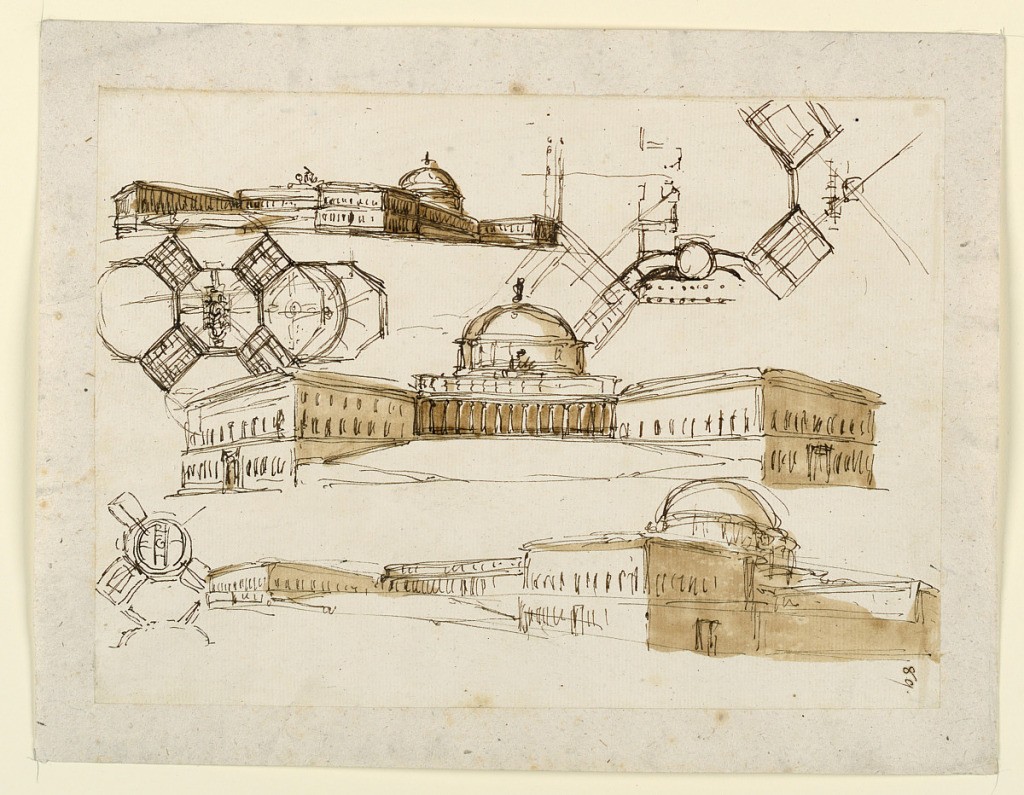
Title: Sketches for a Palace
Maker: Giuseppe Barberi, Italian, 1746–1809
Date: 1792-1795
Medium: Pen and brown ink, brush and brown wash on lined off-white laid paper
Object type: Drawing
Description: Center: an elevation: two obliquely disposed wings flank the central domed section showing a colonnade in its full width. Flights of stairs or ramps lead to it. Several plans are concerned with the idea of wings radiating from a central section. Top left, bottom rights: two views. The dome rises from a side wing.